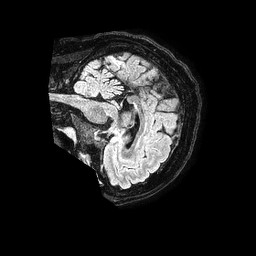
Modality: FLAIR
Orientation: sagittal
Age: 53
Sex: female
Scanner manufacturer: philips
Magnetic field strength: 1.5 T
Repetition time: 4.8 s
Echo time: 0.3 s